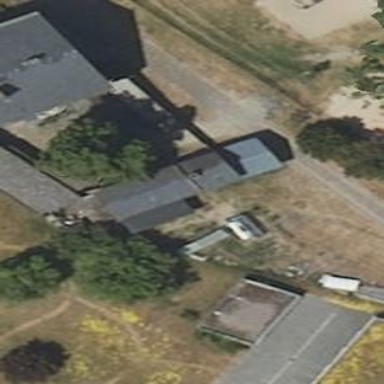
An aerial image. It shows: Service building.